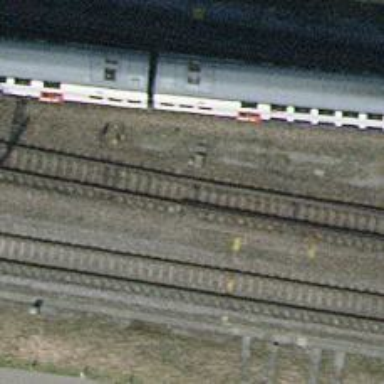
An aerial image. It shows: Railway switch.